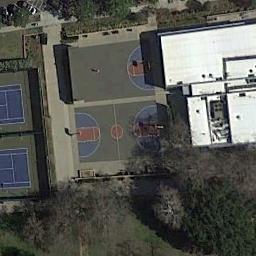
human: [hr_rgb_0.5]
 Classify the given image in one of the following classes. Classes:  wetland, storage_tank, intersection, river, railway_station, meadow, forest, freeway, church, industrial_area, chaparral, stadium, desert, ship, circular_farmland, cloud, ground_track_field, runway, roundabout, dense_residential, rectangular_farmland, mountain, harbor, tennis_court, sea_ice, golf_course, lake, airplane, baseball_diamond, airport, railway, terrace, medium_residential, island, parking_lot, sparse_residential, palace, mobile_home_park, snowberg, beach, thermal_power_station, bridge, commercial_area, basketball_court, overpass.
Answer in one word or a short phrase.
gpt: basketball_court